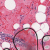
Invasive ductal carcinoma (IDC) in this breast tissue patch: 0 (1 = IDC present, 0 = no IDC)